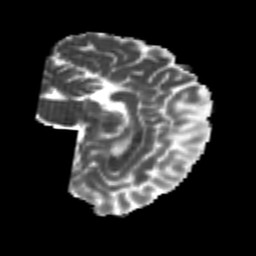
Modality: MD
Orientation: sagittal
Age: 26
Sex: female
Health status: healthy
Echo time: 0.074 s